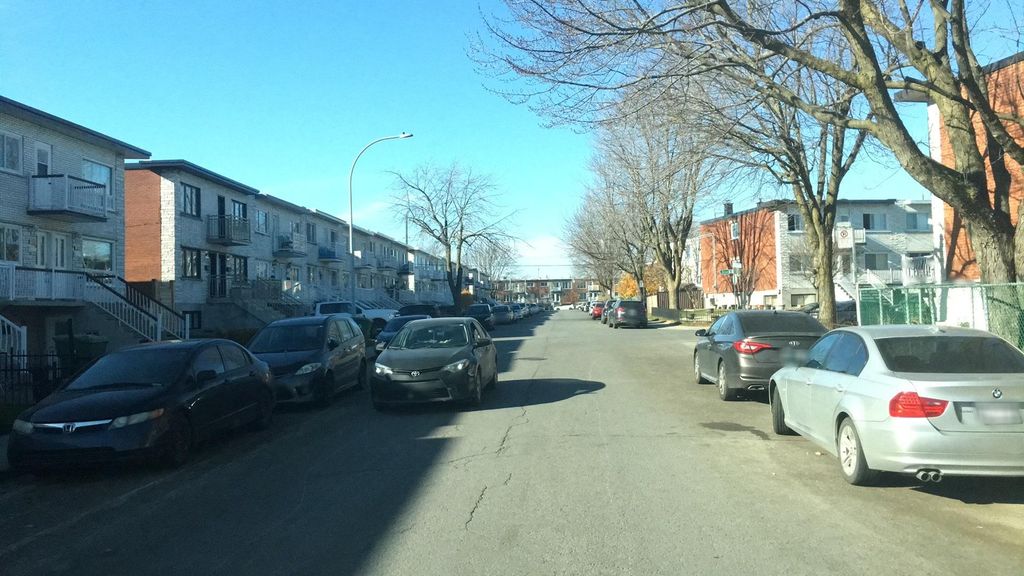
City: montreal